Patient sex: M
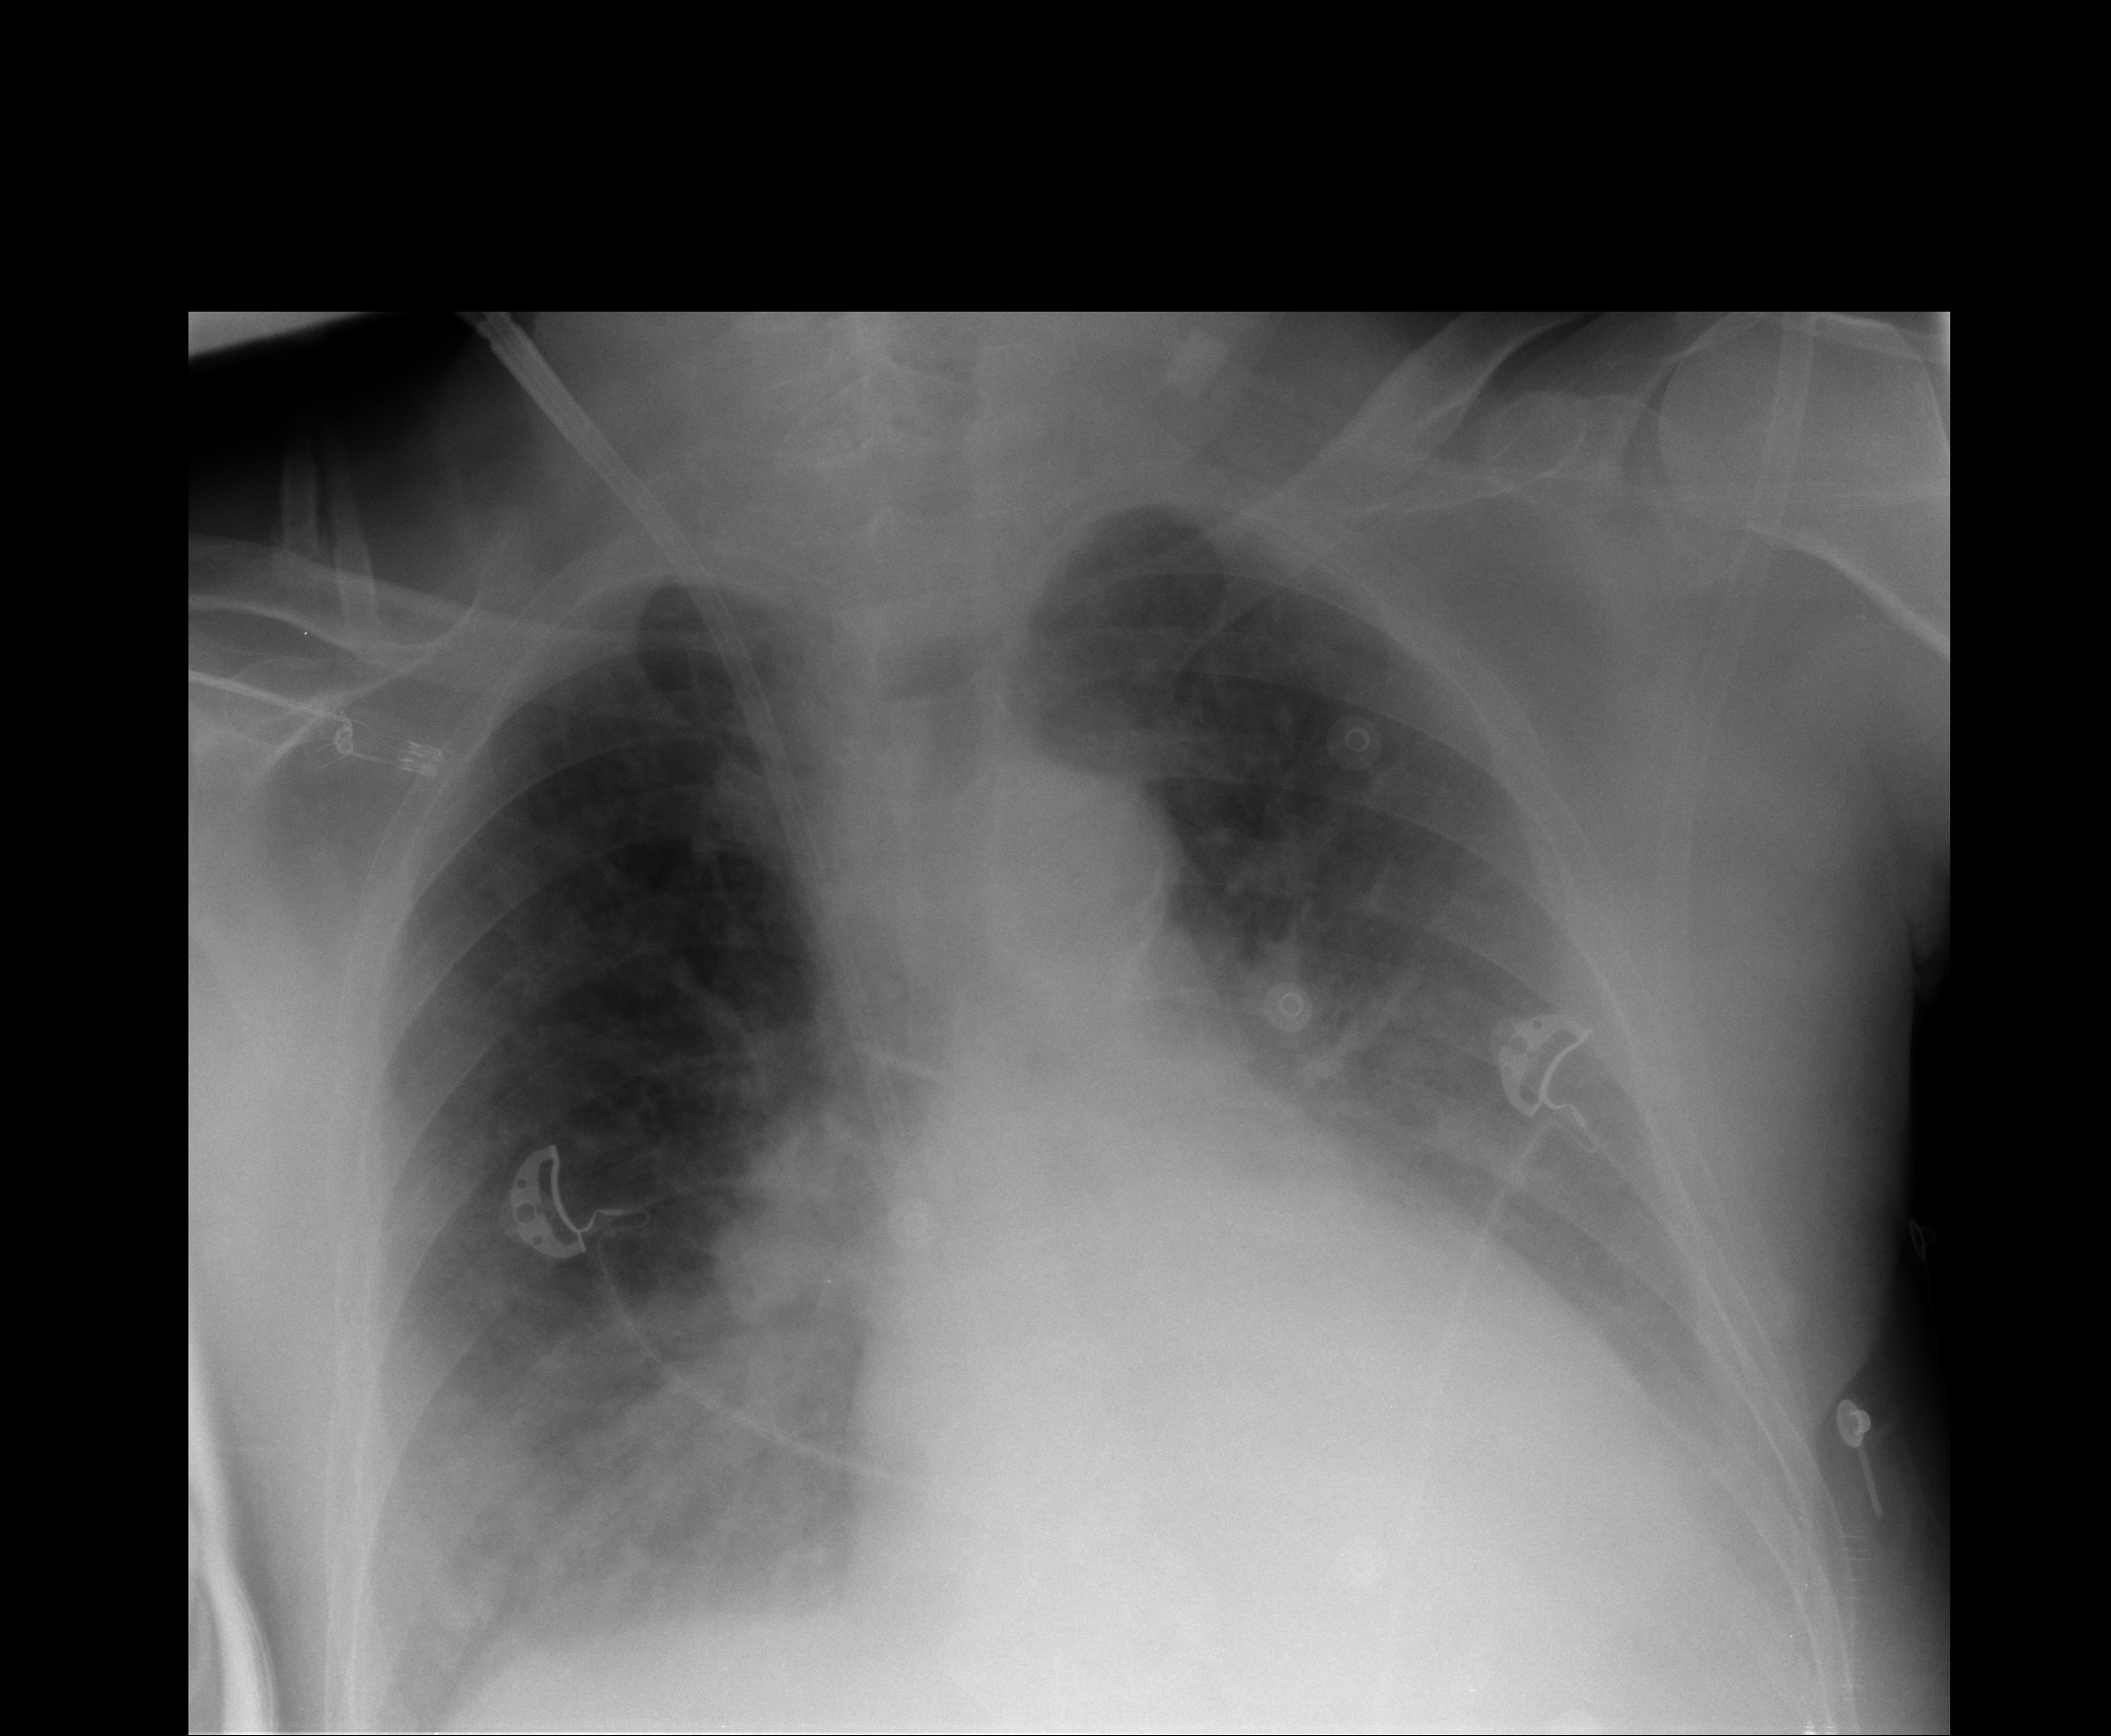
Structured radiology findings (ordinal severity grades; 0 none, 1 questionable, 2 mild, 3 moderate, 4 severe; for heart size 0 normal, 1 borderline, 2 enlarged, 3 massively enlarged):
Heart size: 0
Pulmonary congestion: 2
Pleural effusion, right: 1
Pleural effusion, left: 2
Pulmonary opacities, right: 0
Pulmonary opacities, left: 0
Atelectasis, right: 0
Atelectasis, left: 2